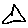
Label: triangle